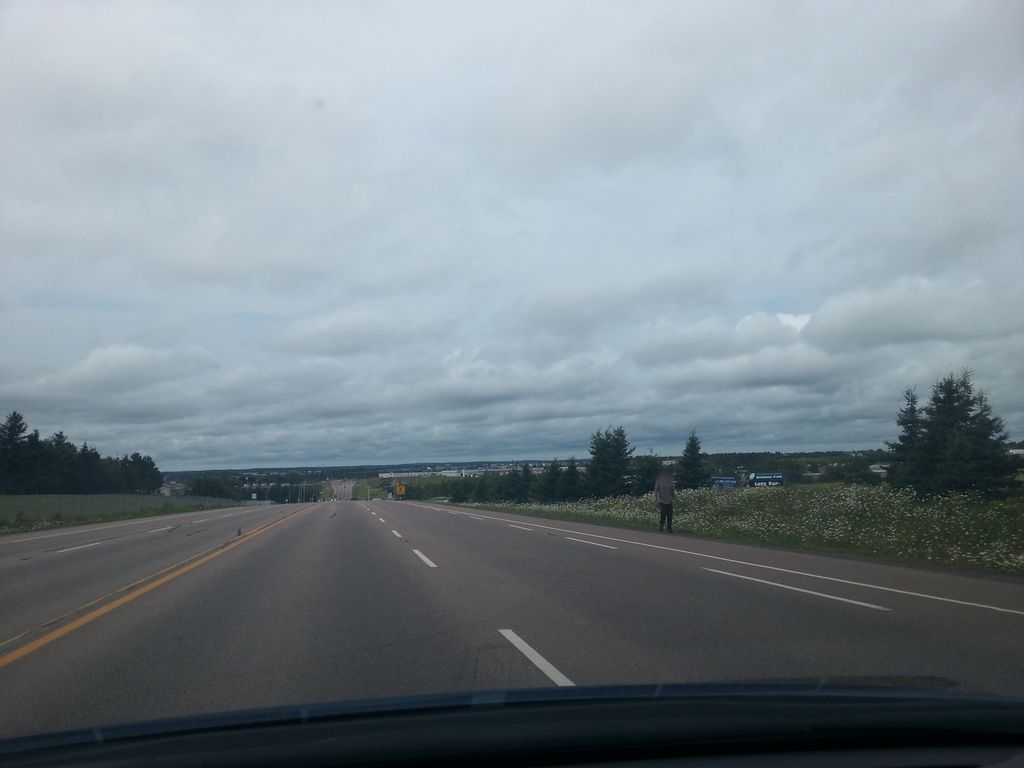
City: charlottetown